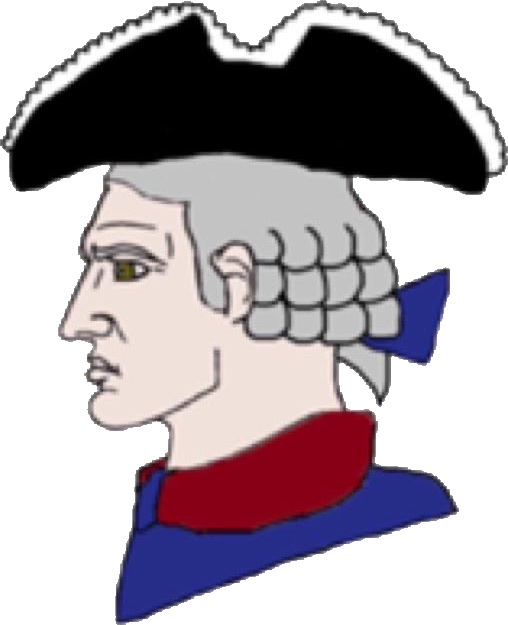
Label: 4_Yes_Chad